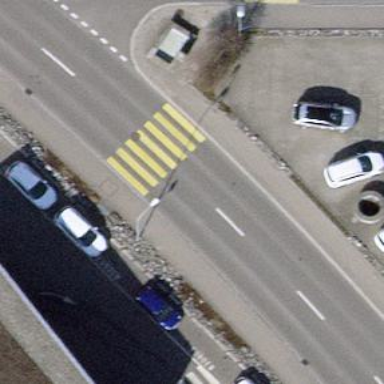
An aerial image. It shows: Uncontrolled zebra crossing on the road.